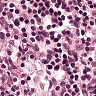
Metastatic tissue present: no